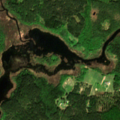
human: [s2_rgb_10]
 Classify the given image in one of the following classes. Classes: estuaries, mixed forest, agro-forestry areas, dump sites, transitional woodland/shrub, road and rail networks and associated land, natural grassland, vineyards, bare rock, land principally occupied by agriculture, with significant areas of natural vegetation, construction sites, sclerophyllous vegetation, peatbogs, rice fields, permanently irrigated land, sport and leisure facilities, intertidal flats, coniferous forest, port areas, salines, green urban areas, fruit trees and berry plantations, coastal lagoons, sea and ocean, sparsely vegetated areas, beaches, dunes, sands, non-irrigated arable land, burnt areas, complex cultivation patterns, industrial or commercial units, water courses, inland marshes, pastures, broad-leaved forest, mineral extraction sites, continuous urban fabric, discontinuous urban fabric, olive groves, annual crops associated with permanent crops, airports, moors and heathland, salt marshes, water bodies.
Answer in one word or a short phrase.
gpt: complex cultivation patterns, land principally occupied by agriculture, with significant areas of natural vegetation, coniferous forest, mixed forest, inland marshes, water bodies